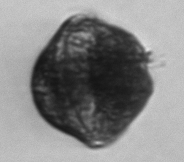
Label: Alexandrium_catenella